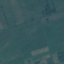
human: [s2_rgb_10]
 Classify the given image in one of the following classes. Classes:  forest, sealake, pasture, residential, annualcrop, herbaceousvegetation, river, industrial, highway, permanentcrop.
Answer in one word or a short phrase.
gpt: Pasture